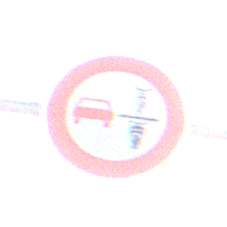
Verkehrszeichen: VerbotUeberholenEinspurigeFahrzeuge
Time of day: Midday
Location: Outdoor (Nature)
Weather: PartlyCloudy
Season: NotSpecified
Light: Natural